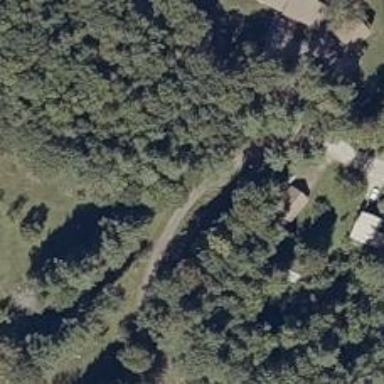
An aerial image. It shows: Driveway.